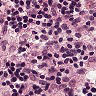
Metastatic tissue present: no